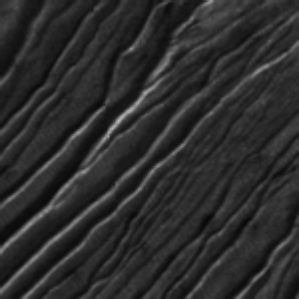
Label: frost